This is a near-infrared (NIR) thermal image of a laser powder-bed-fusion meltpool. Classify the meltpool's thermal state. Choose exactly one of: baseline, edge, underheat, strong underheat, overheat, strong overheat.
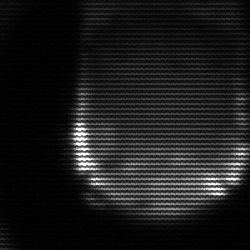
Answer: edge